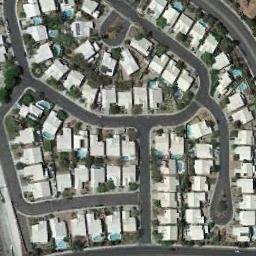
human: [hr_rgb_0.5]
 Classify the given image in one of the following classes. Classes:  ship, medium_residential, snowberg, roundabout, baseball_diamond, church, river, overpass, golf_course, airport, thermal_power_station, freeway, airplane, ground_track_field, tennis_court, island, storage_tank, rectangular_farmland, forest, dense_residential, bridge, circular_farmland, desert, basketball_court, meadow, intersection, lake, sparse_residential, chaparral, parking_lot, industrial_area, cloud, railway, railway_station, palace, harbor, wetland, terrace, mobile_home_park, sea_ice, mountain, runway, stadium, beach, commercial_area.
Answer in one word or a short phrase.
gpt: dense_residential